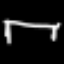
Label: bed